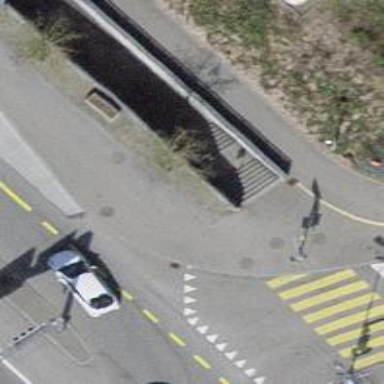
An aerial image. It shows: Post box is visible.